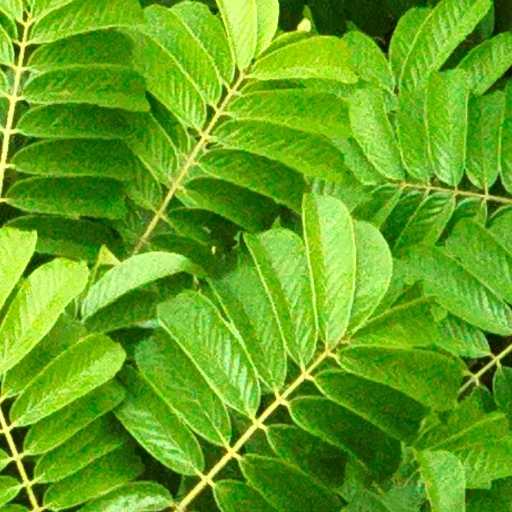
Species: Tachigali panamensis
GBIF accepted scientific name: Tachigali panamensis
Crown area (m\u00b2): 28.509